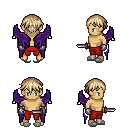
a pixel art fantasy rpg character, male body template, human, tanned skin, purple wings, red pants, white blonde short bangs hairstyle, metal gloves, white slippers, dagger, four views (front, back, left, right), 2x2 character sprite sheet, small pixel art, hard edges, no anti-aliasing